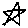
Label: star